Field crop: tomato
Growth stage: 1
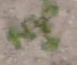
Species: portulaca